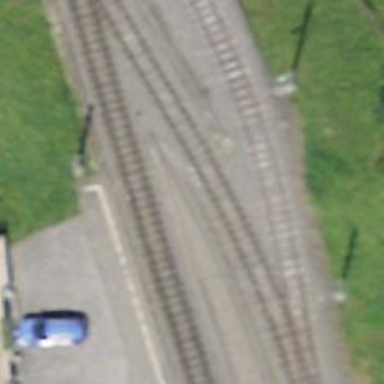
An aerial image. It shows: Narrow-gauge railway siding with contact lines for electrification.